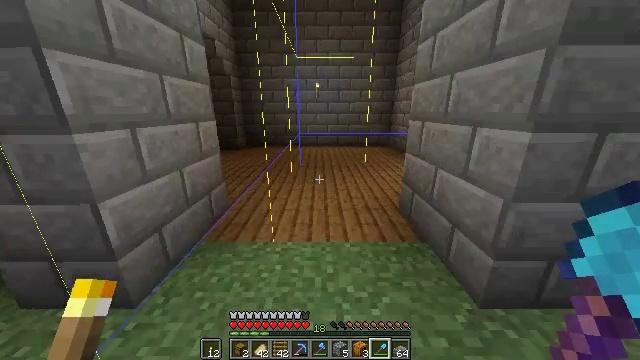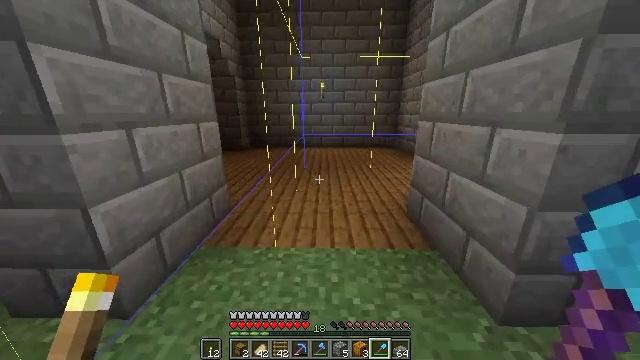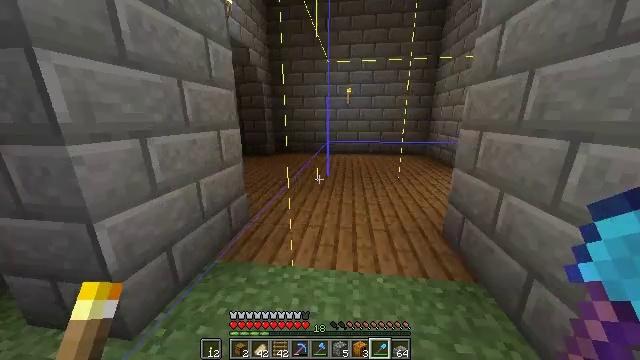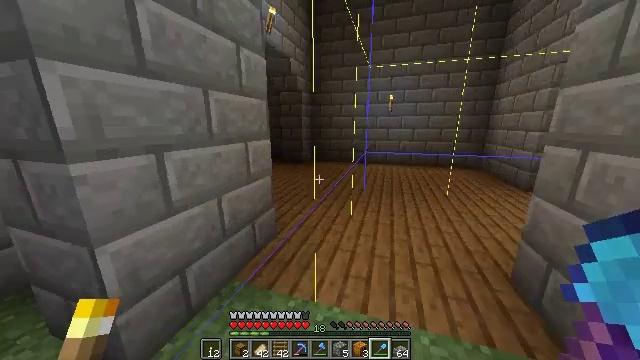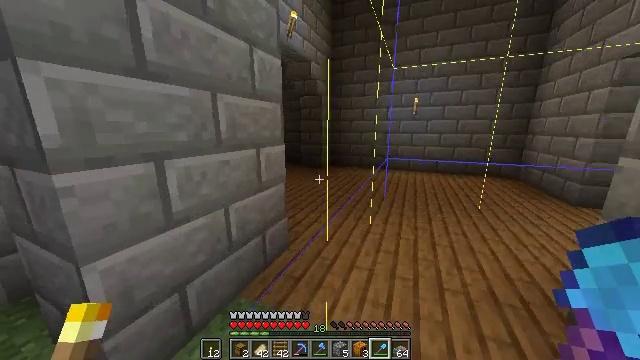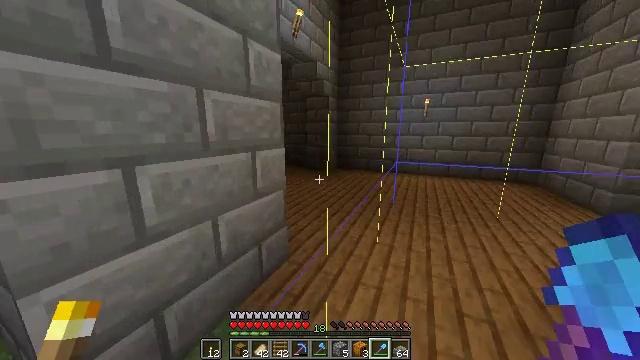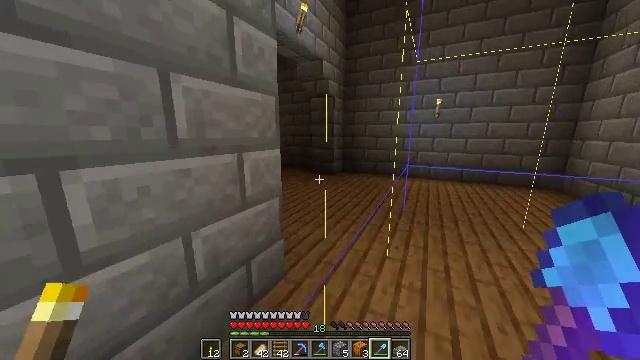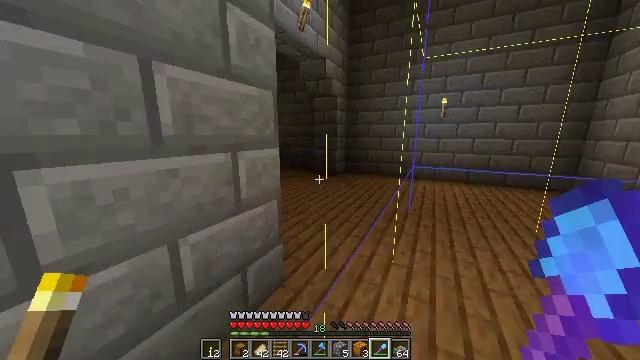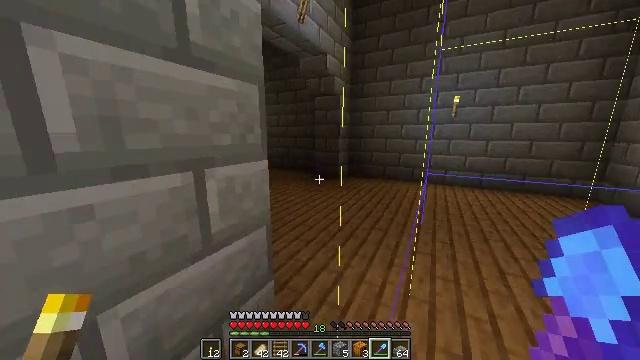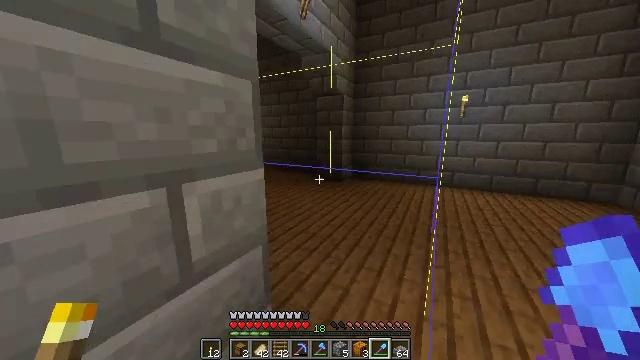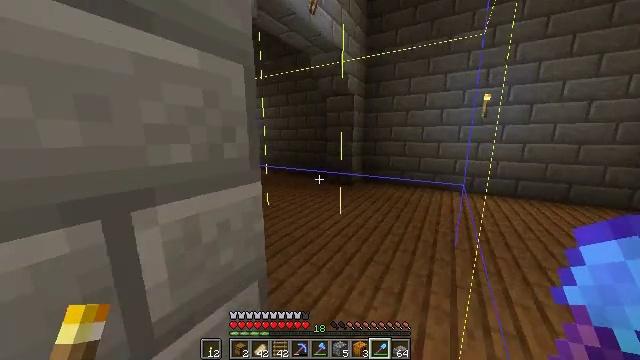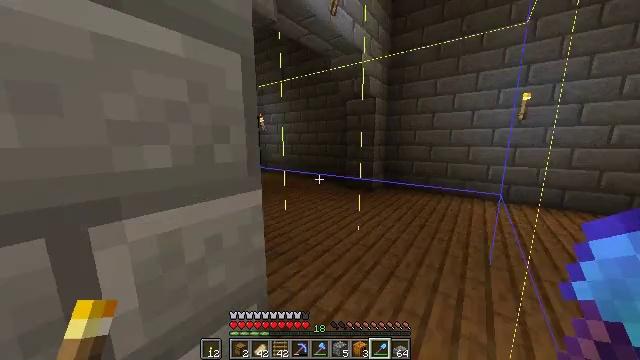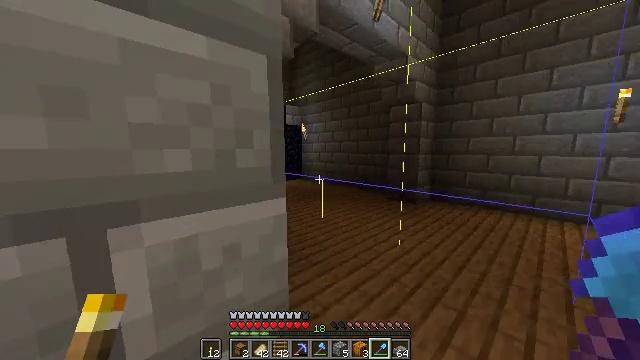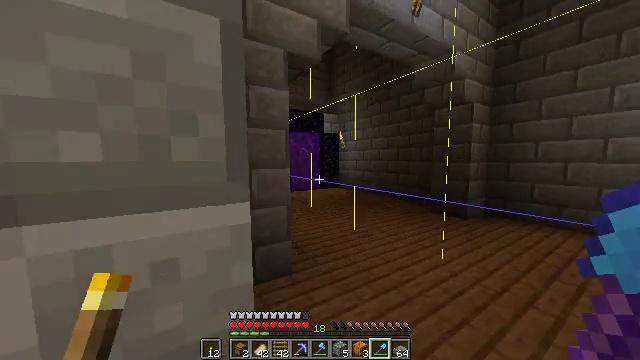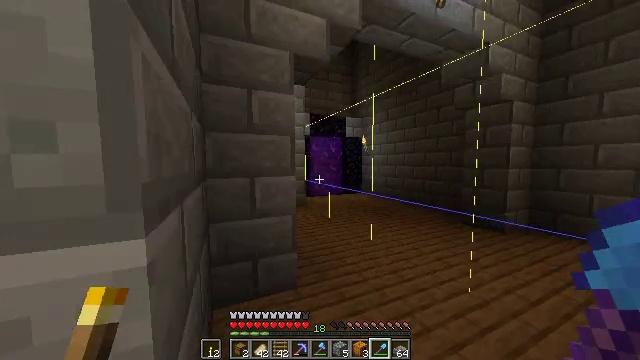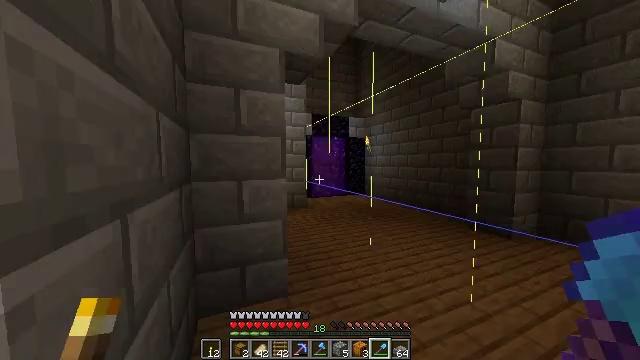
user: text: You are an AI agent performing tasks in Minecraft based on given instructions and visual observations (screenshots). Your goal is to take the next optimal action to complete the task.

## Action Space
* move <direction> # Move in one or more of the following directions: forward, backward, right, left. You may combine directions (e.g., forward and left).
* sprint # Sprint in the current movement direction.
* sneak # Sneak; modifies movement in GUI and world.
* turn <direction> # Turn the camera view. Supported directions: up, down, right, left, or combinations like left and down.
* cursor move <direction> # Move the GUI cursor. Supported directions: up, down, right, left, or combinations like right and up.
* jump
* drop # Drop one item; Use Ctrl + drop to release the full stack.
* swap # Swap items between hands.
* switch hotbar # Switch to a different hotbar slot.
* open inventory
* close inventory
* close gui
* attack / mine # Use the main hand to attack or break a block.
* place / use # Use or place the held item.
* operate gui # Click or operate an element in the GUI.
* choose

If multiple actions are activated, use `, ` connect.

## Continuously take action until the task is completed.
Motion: motion action
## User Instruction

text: Extract soul sand for building purposes.
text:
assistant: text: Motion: move forward, turn left
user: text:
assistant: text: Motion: move forward, turn left and up
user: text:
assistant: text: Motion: move forward, turn left and up
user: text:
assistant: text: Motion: move forward, turn left and up
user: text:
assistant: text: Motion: move forward, turn left
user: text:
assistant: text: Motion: move forward, turn left
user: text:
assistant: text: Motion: move forward
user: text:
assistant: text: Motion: move forward
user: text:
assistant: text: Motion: move forward
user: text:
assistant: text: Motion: move forward, turn left
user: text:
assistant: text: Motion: move forward and move right, turn left and up
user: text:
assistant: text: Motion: move forward and move right, turn left and up
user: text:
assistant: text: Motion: move forward and move right, turn left and up
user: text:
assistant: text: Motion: move forward and move right, turn left and up
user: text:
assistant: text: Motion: move forward and move right, turn left
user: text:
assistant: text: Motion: move forward and move right, turn left
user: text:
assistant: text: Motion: move forward and move right, turn left
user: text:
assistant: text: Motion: move forward and move right, sprint, turn left
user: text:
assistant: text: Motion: move forward and move right, sprint, turn left
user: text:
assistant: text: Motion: move forward and move right, sprint, turn left
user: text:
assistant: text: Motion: move forward and move right, sprint, turn left
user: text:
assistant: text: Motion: move forward and move right, sprint
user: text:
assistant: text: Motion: move forward and move right, sprint
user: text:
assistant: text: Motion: move forward and move right, sprint, turn left
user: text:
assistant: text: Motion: move forward and move right, sprint
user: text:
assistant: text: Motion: move forward and move right, sprint
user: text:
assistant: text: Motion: move forward and move right, sprint
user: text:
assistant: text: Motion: move forward and move right, sprint
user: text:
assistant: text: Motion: move forward, sprint
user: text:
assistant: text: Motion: move forward, sprint